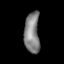
Tissue: lung
Cell type: Endothelial cells
Senescence score: 0.1641
Nuclear area (px): 611
Mean DAPI intensity: 130.309